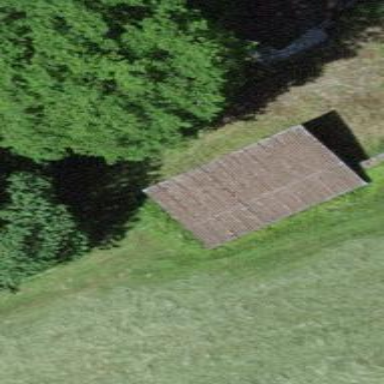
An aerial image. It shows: Shed.